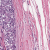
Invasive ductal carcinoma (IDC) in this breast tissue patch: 1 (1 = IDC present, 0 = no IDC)